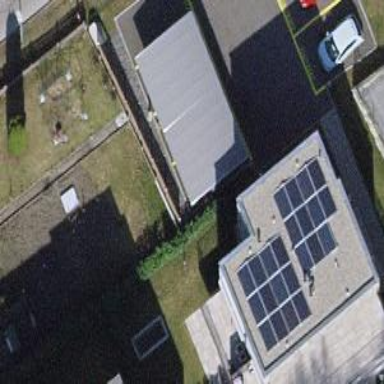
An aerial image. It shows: Garage building.